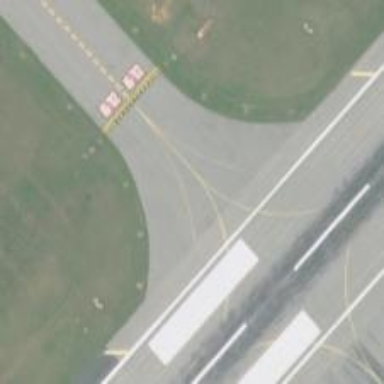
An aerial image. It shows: Image of taxiway at airport.